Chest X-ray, AP view. Patient: 55 years old, sex M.
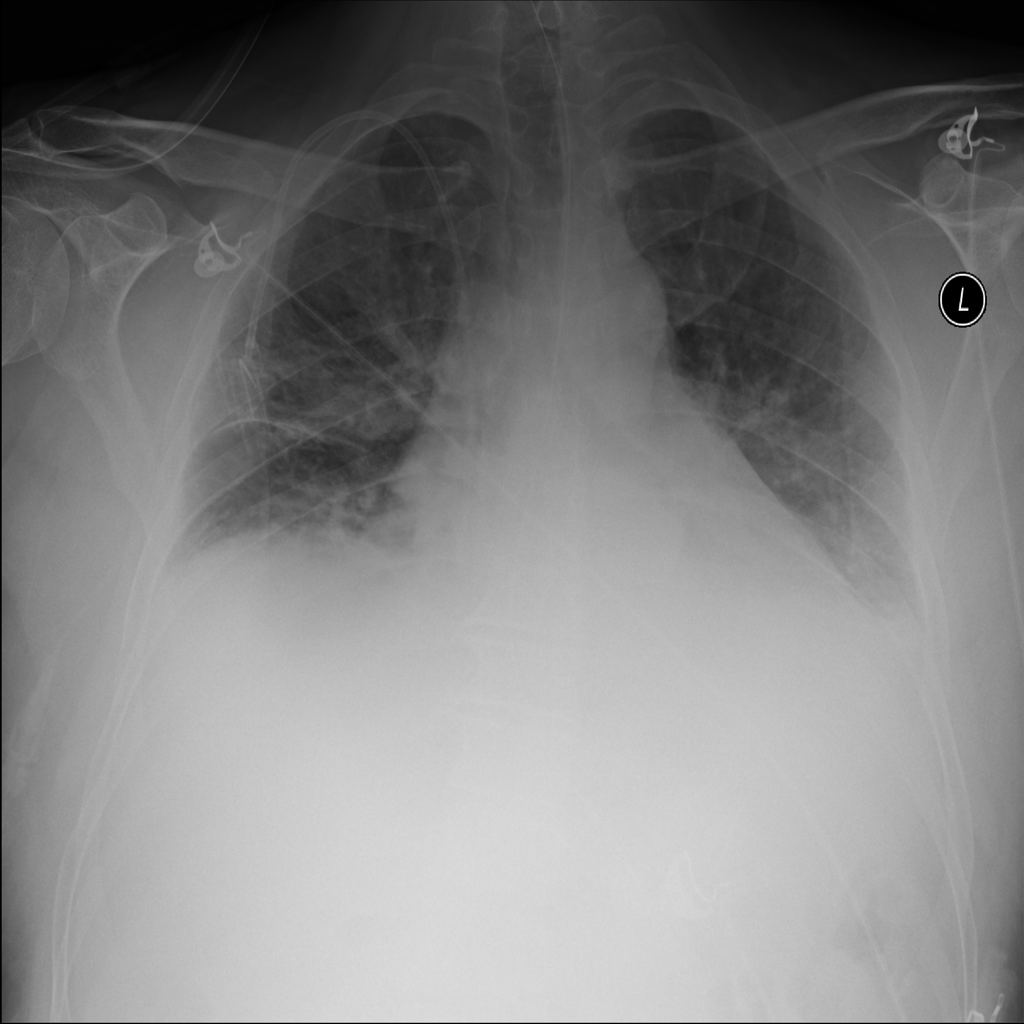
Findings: Atelectasis